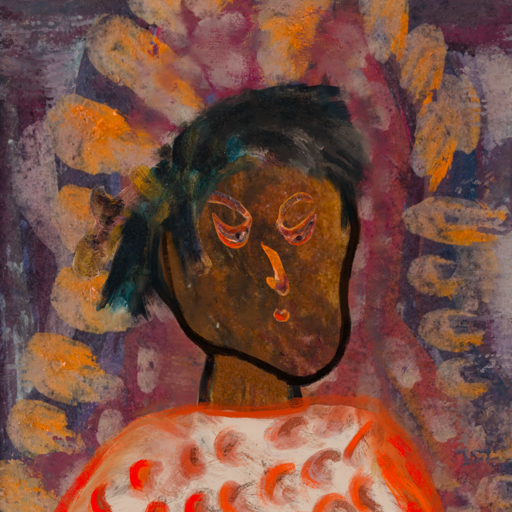
Background: Doll, Head And Neck Side: Mosgoul, Face Side: Hypocrite, Bust: Rupkatha, Hair Side: Pipe, Head Accessory: Blank, Second Necklace: Blank, Necklace: Blank, Baby: Blank